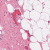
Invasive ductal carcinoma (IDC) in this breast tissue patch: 0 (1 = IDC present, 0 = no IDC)